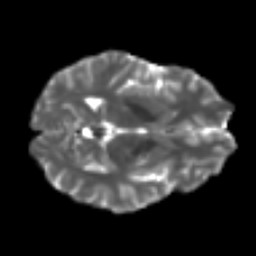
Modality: T2w
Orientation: axial
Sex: female
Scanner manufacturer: ge
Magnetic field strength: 3 T
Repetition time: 7 s
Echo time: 0.08 s